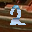
Label: 2